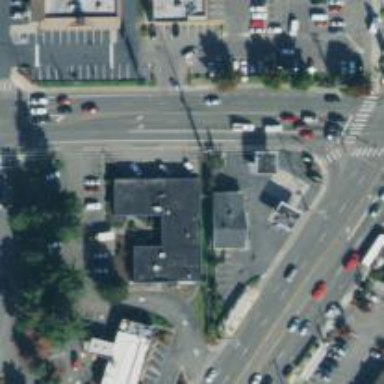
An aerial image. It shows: Convenience shop.